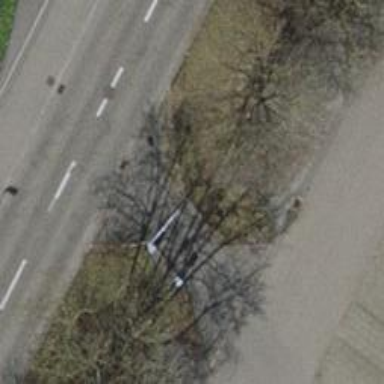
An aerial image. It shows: Lift gate barrier.